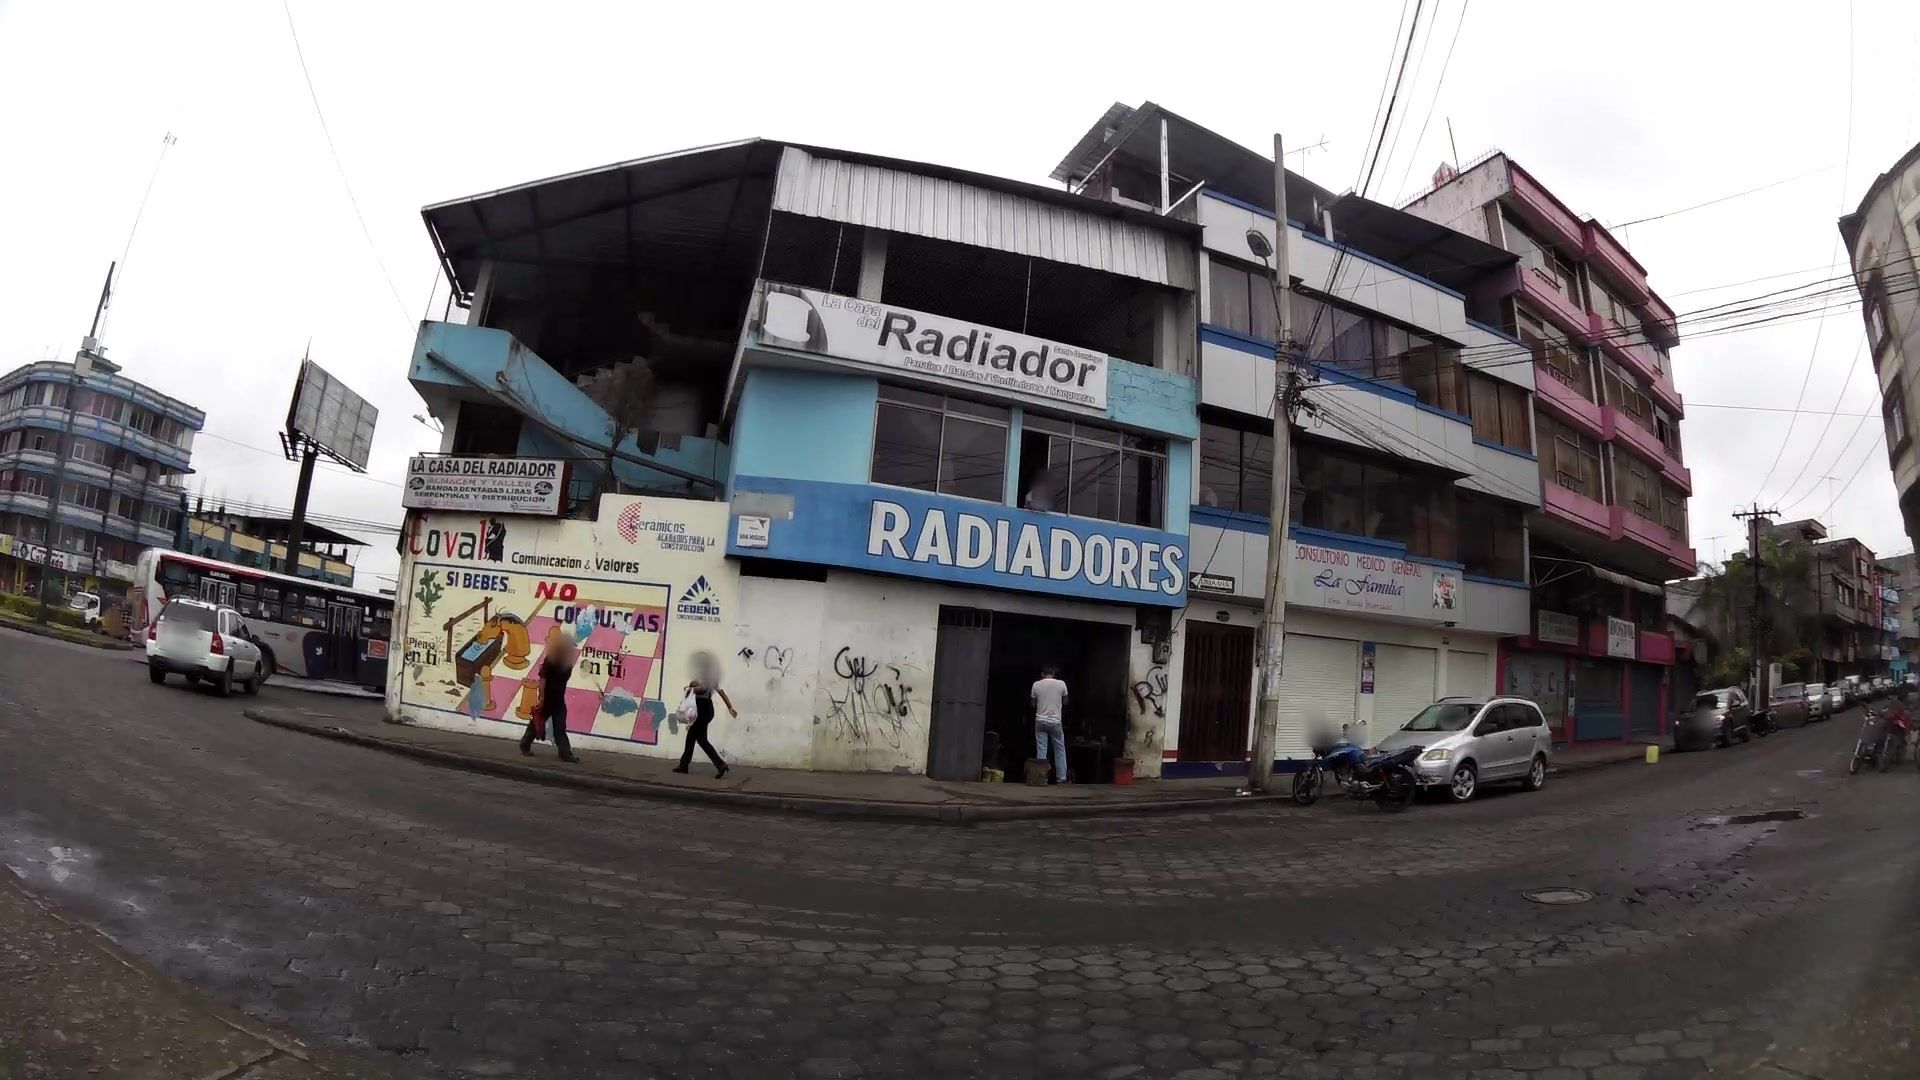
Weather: snowy
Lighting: day
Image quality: good
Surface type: walking surface
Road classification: residential
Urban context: urban centre
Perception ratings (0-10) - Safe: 7.19, Lively: 5.06, Beautiful: 1.05, Boring: 1.39, Depressing: 6.04, Wealthy: 0.57